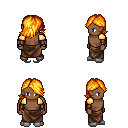
a pixel art fantasy rpg character, male body template, human, dark skin, gold arm armor, robe skirt, light blonde swoop hairstyle, cloth bracers, white slippers, four views (front, back, left, right), 2x2 character sprite sheet, small pixel art, hard edges, no anti-aliasing